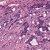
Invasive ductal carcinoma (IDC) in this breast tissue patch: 1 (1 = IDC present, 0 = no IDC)